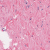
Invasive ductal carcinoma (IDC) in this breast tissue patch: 0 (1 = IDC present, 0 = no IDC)